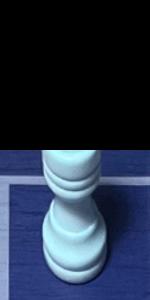
Label: Rook_White